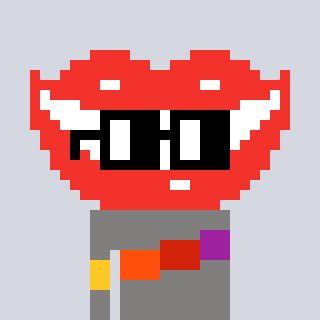
a pixel art character with square black glasses, a smile-shaped head and a bluegrey-colored body on a cool background